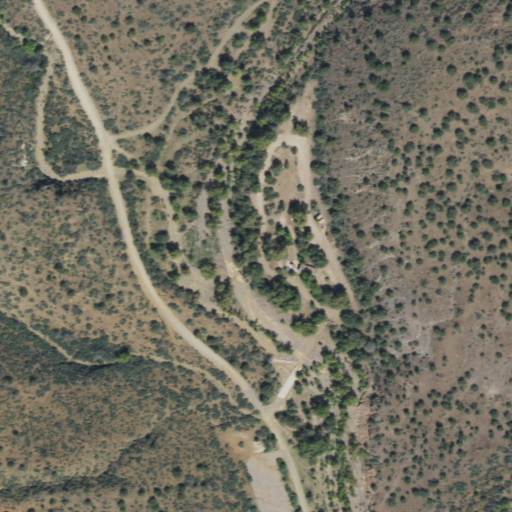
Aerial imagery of valley in Arizona named Little Lo Spring Canyon containing shrub and open development